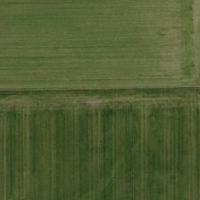
EUNIS habitat code: 52
Species observed at this site:
Bubulcus ibis